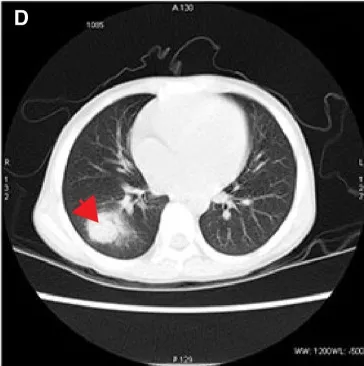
Representative radiographs. (C,D) CT images demonstrating pulmonary infarctions on DAO 14.
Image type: radiology (ct)